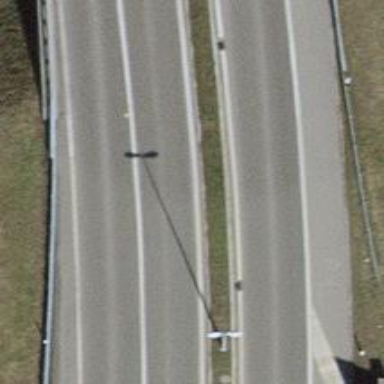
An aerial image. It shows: Asphalt motorway of trunk classification.